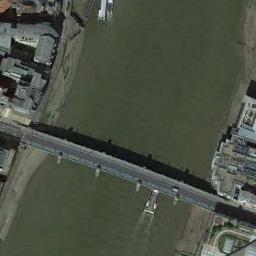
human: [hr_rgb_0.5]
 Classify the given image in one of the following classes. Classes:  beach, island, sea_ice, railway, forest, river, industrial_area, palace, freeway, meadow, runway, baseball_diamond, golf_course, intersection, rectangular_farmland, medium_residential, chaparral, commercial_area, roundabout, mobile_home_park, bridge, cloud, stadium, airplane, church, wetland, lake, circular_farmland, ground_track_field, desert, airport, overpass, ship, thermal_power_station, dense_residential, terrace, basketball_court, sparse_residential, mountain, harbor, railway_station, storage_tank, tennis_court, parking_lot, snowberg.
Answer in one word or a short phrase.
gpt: bridge